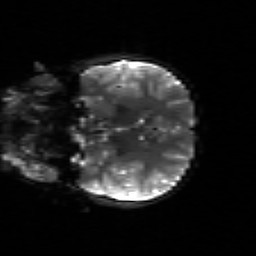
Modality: sbref
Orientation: coronal
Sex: male
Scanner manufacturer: siemens
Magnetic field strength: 3 T
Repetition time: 5 s
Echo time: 0.071 s